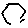
Label: hexagon